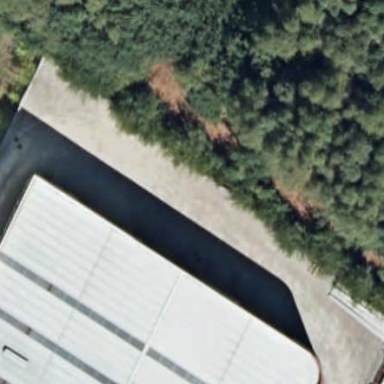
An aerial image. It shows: Warehouse.